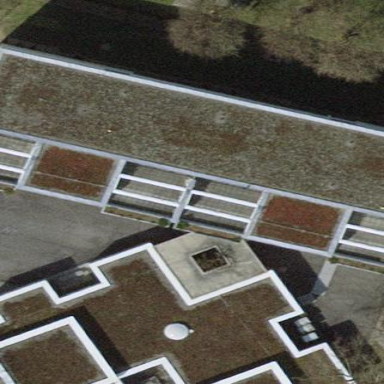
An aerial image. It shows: School building.